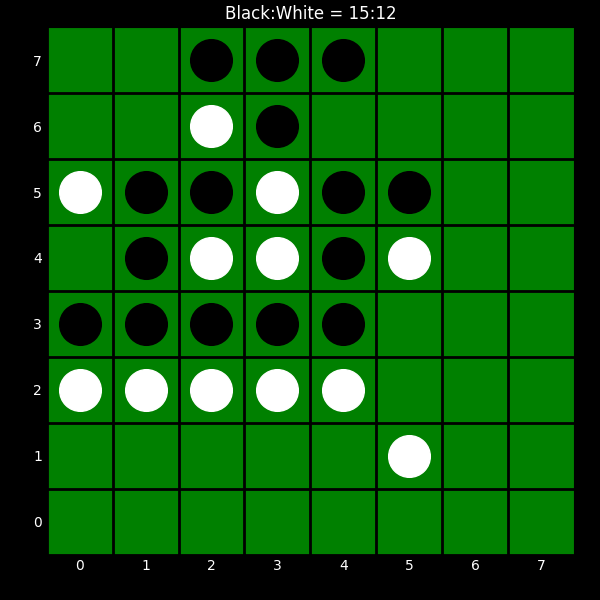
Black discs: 15
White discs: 12